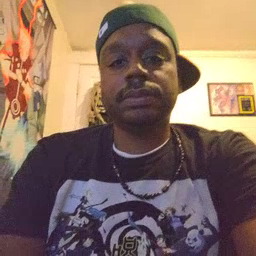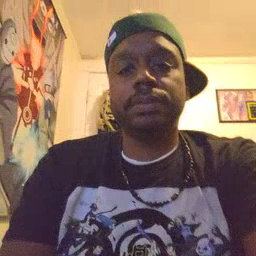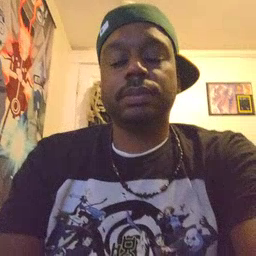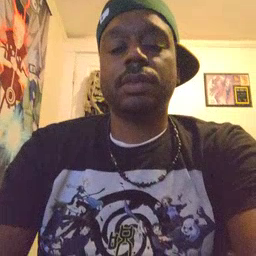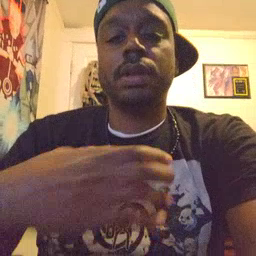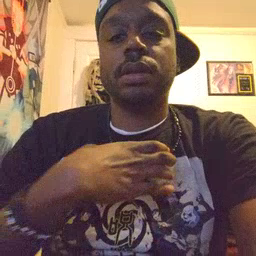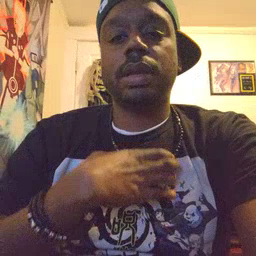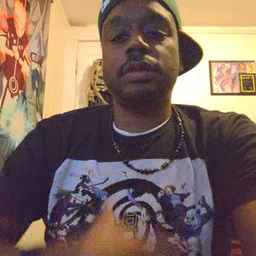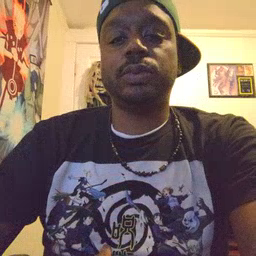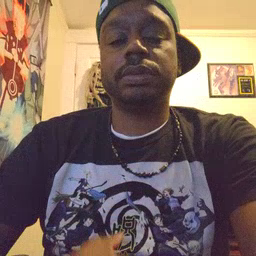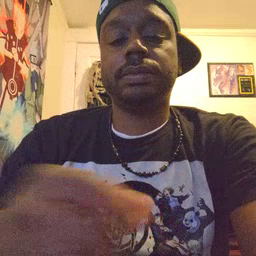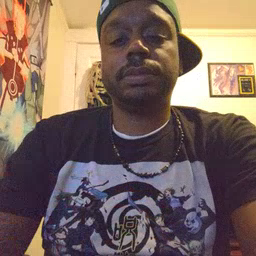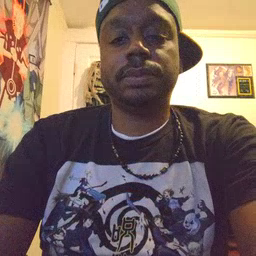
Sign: hungry